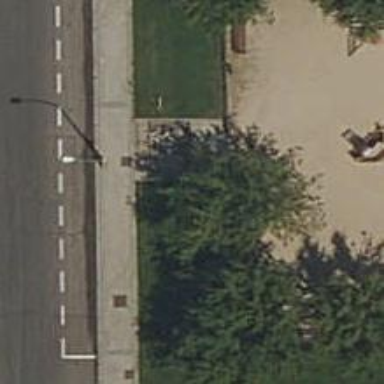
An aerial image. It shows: Entrance with barrier.